Question: I have a mfc c++ project on vs2010.
I am able to build it in both debug & release mode , but when I run it in debug mode, it gives the follow mfc100d.dll error. I have also installed C++ runtime environment 'vcredist_x86.exe' still the issue is not fixed. Also I have set the Multi-threaded DLL (/MD) as the Runtime Library.
How do I fix it ?

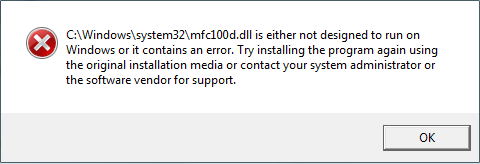
Answer: Reinstalling the Microsoft SDK fixed this error.